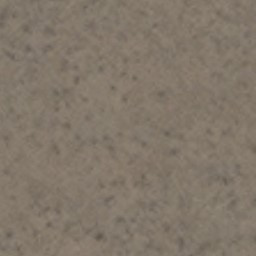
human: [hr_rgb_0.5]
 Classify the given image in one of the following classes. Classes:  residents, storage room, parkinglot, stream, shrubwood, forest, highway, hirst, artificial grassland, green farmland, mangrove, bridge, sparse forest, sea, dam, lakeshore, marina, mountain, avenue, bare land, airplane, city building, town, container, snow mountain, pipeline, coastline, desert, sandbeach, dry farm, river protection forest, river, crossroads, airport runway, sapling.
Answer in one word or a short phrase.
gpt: bare land